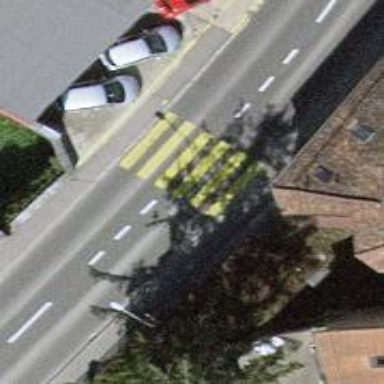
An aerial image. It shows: Marked zebra crossing on the road.